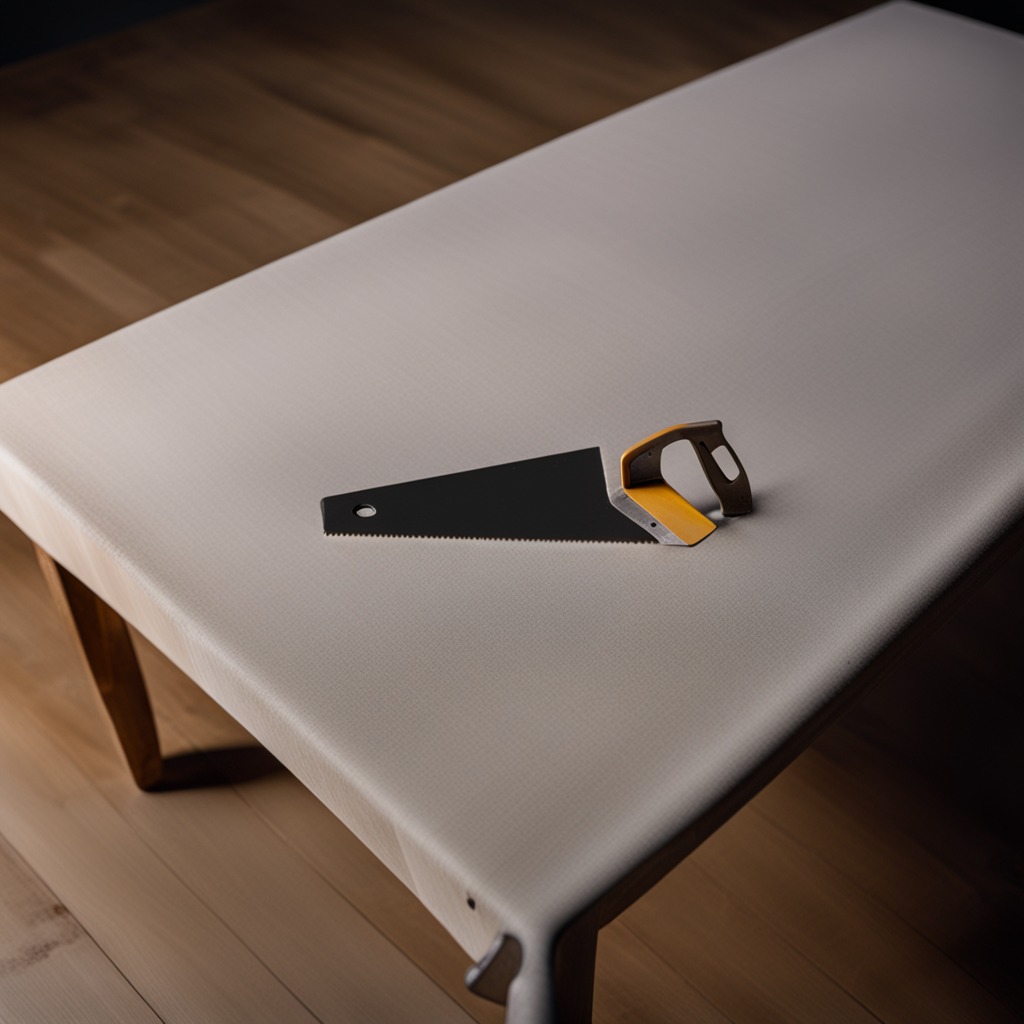
A metal saw lying on a wooden table inside a workshop at night